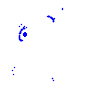
Particle: proton